Question: I have a long table with more than 100 pages. I need to add some functionality so that the user may type the number of page, for example 50, and go to this page easily. This problem arises with very long tables when it is necessary to open some page which is in the middle of the interval. In this case the user have to click several times on the 'Previous' or 'Next' button.
In the example below I can't open on one click 8'th page.

'''
if (interactive()) {
library(shiny)
library(DT)
shinyApp(
ui = fluidPage(fluidRow(column(12, DTOutput('tbl')))),
server = function(input, output) {
output$tbl = renderDT(
iris, options = list(lengthChange = FALSE)
)
}
)
}
'''
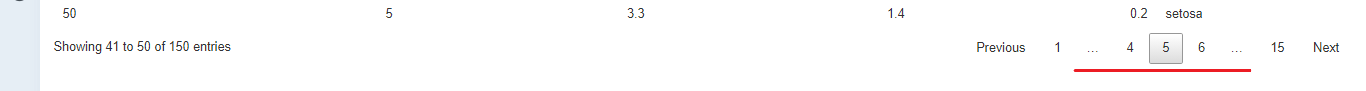
Answer: '''
library(shiny)
library(DT)
shinyApp(
ui = fluidPage(
fluidRow(
div(style = "display:inline-block;",
numericInput("page", "Go to page:", value = 1, min = 1)),
div(style = "display:inline-block;",
actionButton("gotopage", "Go"))
),
fluidRow(
column(12, DTOutput('tbl'))
)
),
server = function(input, output) {
output$tbl = renderDT({
datatable(
iris,
callback = JS(c(
"$('#gotopage').on('click', function(){",
" var page = parseInt($('#page').val())-1;",
" table.page(page).draw('page');",
"});"
))
)
})
}
)
'''
<URL>
---
Another option:
'''
library(shiny)
library(DT)
shinyApp(
ui = fluidPage(
tags$head(tags$style(".pagination {float: right;}")),
fluidRow(
div(id="pagination",
div(style = "display:inline-block;",
tags$a(id = "first", style = "cursor: pointer;", "First")),
div(style = "display:inline-block;",
tags$a(id = "previous", style = "cursor: pointer;", " Previous")),
div(style = "display:inline-block;",
tags$input(id="page", type="number", class="input-sm", value="1", min="1")
),
div(style = "display:inline-block;",
tags$span(id = "of")),
div(style = "display:inline-block;",
tags$a(id = "next", style = "cursor: pointer;", "Next ")),
div(style = "display:inline-block;",
tags$a(id = "last", style = "cursor: pointer;", "Last"))
)
),
fluidRow(
column(12, DTOutput('tbl'))
)
),
server = function(input, output) {
output$tbl = renderDT({
datatable(
iris, options = list(
dom = "lfrti<'pagination'>",
initComplete = JS(c(
"function(settings, json){",
" var table = settings.oInstance.api();",
" var pageinfo = table.page.info();",
" $('#of').text('of ' + pageinfo.pages);",
"}"
))
),
callback = JS(c(
"$('div.pagination').append($('#pagination'));",
"$('#first').on('click', function(){",
" table.page('first').draw('page');",
" $('#page').val(1);",
"});",
"$('#previous').on('click', function(){",
" table.page('previous').draw('page');",
" $('#page').val(table.page.info().page + 1);",
"});",
"$('#next').on('click', function(){",
" table.page('next').draw('page');",
" $('#page').val(table.page.info().page + 1);",
"});",
"$('#last').on('click', function(){",
" table.page('last').draw('page');",
" $('#page').val(table.page.info().pages);",
"});",
"$('#page').on('change', function(){",
" var page = parseInt($('#page').val());",
" if(!isNaN(page)){ table.page(page-1).draw('page'); }",
"});"
))
)
})
}
)
'''
<URL>